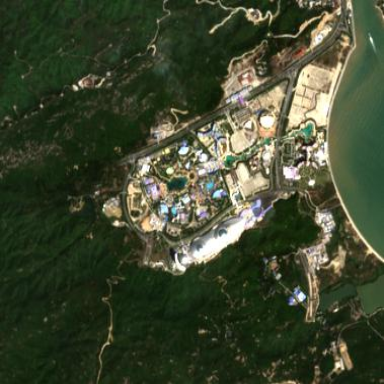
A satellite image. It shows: Theme park.